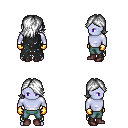
a pixel art fantasy rpg character, male body template, dark elf, purple skin, black tattered cape, teal pants, white swoop hairstyle, gold gloves, maroon shoes, four views (front, back, left, right), 2x2 character sprite sheet, small pixel art, hard edges, no anti-aliasing